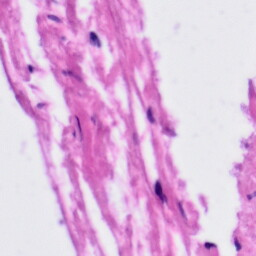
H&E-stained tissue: Tonsil